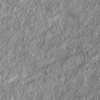
Label: not_dusty